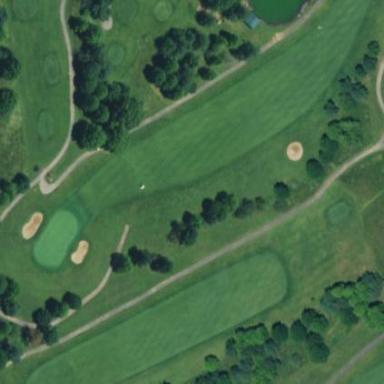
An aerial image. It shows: Grassy fairway on golf course.